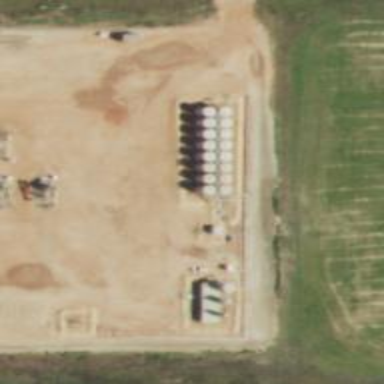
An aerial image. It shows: Storage tank that is man-made.